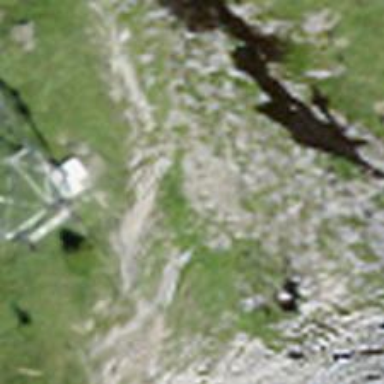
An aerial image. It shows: Cliff in nature.